Here is the raw acceleration-versus-time signal recorded on a bearing housing. Classify the bearing condition as one of: normal, inner_race, outer_race, ball.
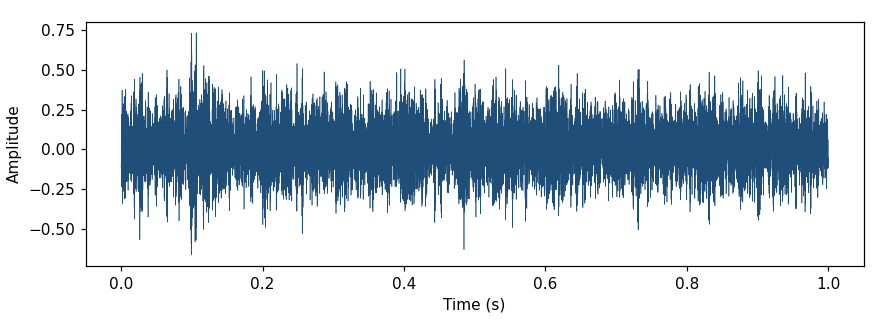
Answer: outer_race